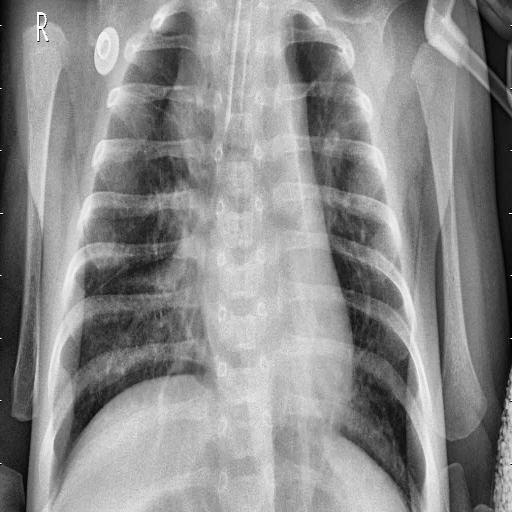
Finding: PNEUMONIA